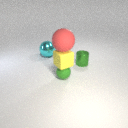
large cyan metal sphere to the left of small green metal cylinder